Question: Got this error when parsing my html page using XPATH.. i am also using HTMLcleaner

If it is not clear i can even post my java code and html code
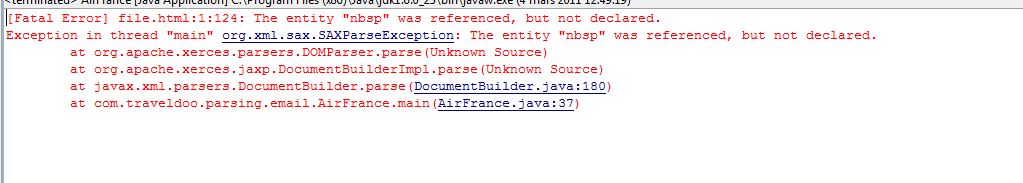
Answer: The original input is HTML and you're treating it as XML. XML has less predefined entities than <URL>. Either use an HTML parser, or declare the entity '&nbsp;' in your XML parser, or textually replace '&nbsp;' with '&#x00A0;' in the original input.